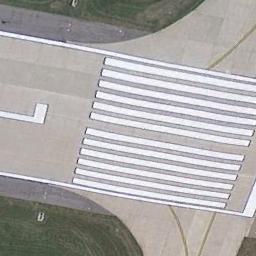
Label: runway